Question: (Using python 3.5 x64 for windows)
Hi there!
Im using data in the format of an integer at a specific unix time.
I have a problem where I want the x-axis (unix time) to be "time since first record in seconds" but the values of this axis are not fitting this. I mean: The first integer from the y axis is not set at the 0 value of the x axis.
How can I change the values of the x axis to fit my needs?
I tried several things already: xticks, axes.set_ylim()...but always ran into a problem that i couldnt resolve. xticks could work, but i dont know how to fit the unix time in that so that the correlation between cpm and time does not get lost...
'''
def plot_overview2(selector = None):
global logtime, logtime_delta, cpm, color
plt.figure(figsize=(14,7), dpi=70, facecolor="none") #was figsize=(20,10),dpi=70,facecolor="none" - filled whole screen
plt.suptitle('CPM ', fontsize=16, fontweight='bold')
plt.subplots_adjust(hspace=None, wspace=.2, left=.05, top=.95, bottom=.07, right=.98)
plt.subplot(1, 1, 1)
plt.grid(True)
# add a label to the x and y axis
plt.xlabel('Time since first record [sec]')
plt.ylabel("CPM")
# define the x-axis limits
xmin = logtime.min() # e.g. <PHONE>.0
xmax = logtime.max() # e.g. <PHONE>.0
plt.xlim(xmin, xmax) # if commented out then the plot will find its own limits
#plt.xticks(1, logtime_delta)
# define the y-axis limits
#plt.ylim(0, 150) # if commented out then the plot will find its own limits
recmax = cpm.size # allows to limit the data range plotted
# plot the raw data
plt.plot(logtime[:recmax],cpm[:recmax], color=color['cpm'], linewidth=.75, label ="") #linewidth was .5, logtime[:recmax],cpm[:recmax]
#plt.plot_date(logtime, cpm, color=color['cpm'], linewidth=.75, label ="")
# plot the moving average over N datapoints with red on yellow line background
# skip the first and last N/2 data points, which are meaningless due to averaging
if len(logtime) < 300:
N=len(logtime)+1/2
else:
N=300
plt.plot(logtime[N//2:recmax - N//2], np.convolve(cpm, np.ones((N,))/N, mode='same')[N//2:recmax - N//2], color="yellow", linewidth=6, label ="")
plt.plot(logtime[N//2:recmax - N//2], np.convolve(cpm, np.ones((N,))/N, mode='same')[N//2:recmax - N//2], color="red", linewidth=2, label ="MovAvg, N="+str(N))
# plot the line for the average
av = np.empty(recmax)
npav = np.average(cpm[:recmax])
av[:] = npav
plt.plot(logtime[:recmax], av[:recmax], color=color['MW'], linewidth=2, label= "Average CPM={0:6.3f}".format(npav))
# plot the legend in the upper left corner
plt.legend(bbox_to_anchor=(1.01, .9), loc=2, borderaxespad=0.)
plt.legend(loc='upper left')
'''
Im really new to python. So could you please give easy answers. :)
Thank you!
First plotted line starts at almost 20000

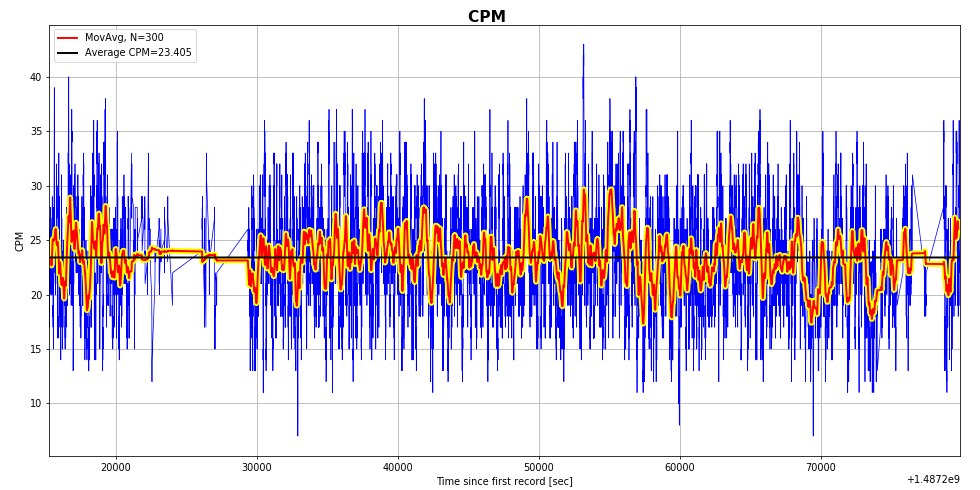
Answer: You could maybe subtract the offset when you plot, something like this:
'''
plot(logtime[N//2:recmax - N//2] - logtime[0], ...
'''
for all of the plots.